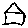
Label: house